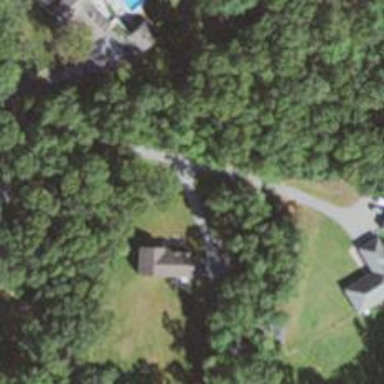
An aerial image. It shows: Residential driveway designated as service road.